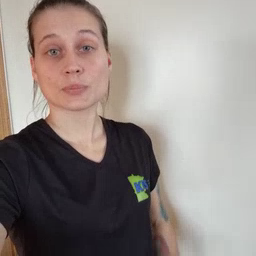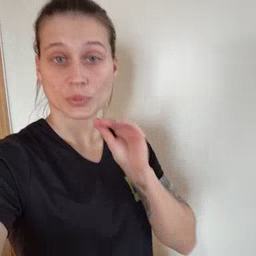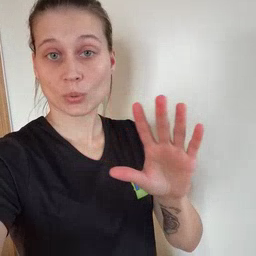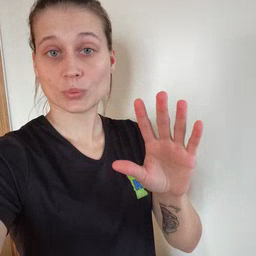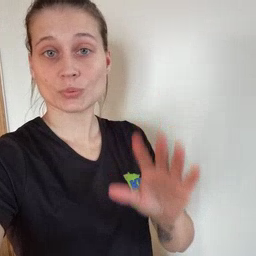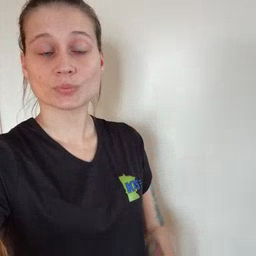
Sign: blow